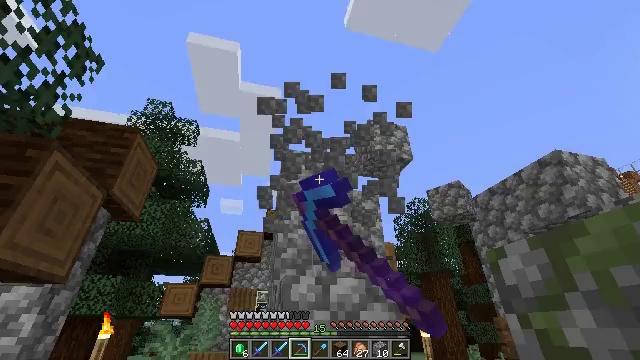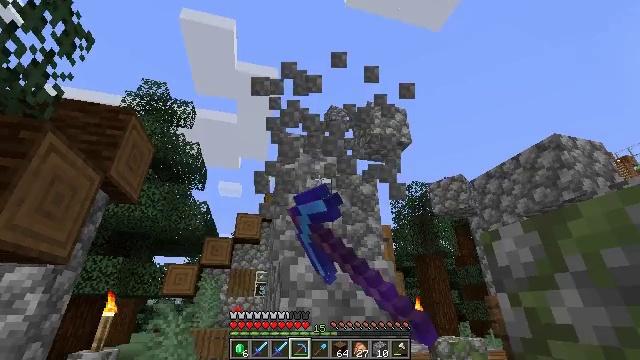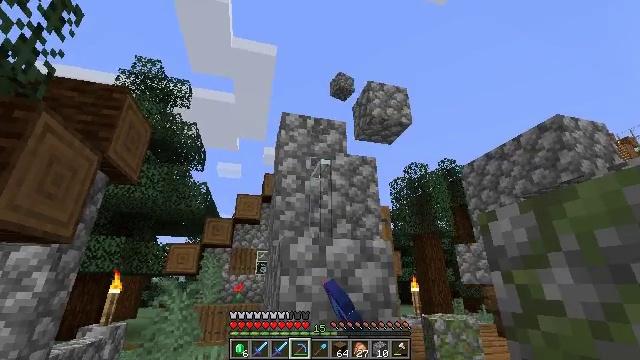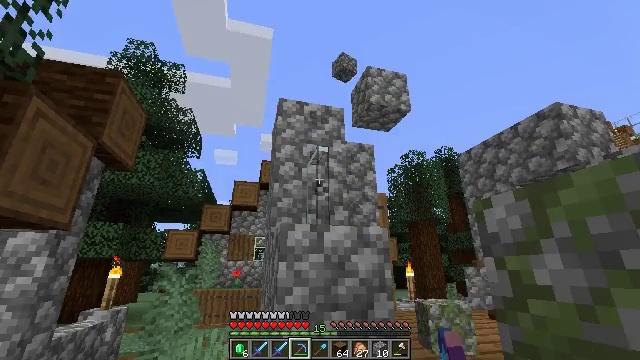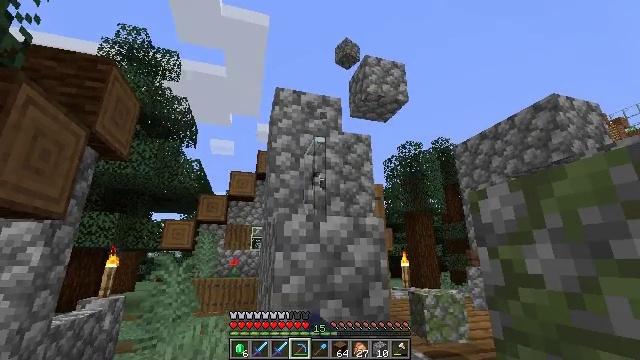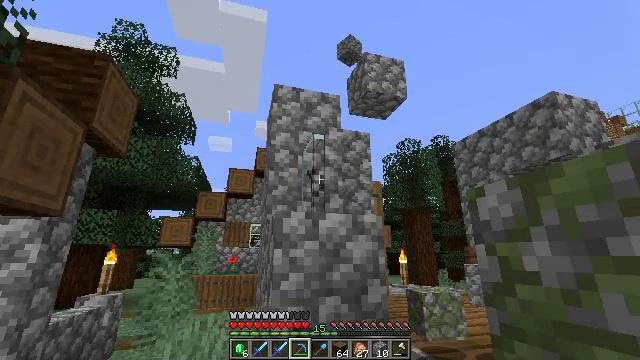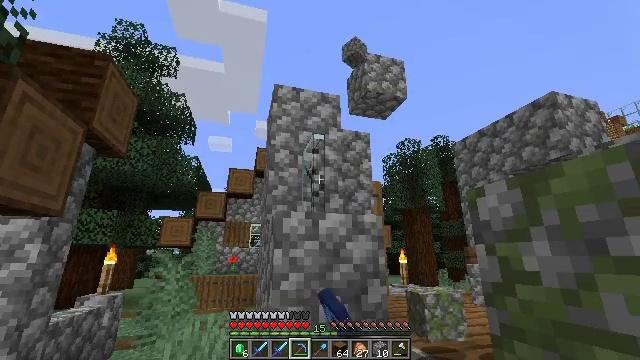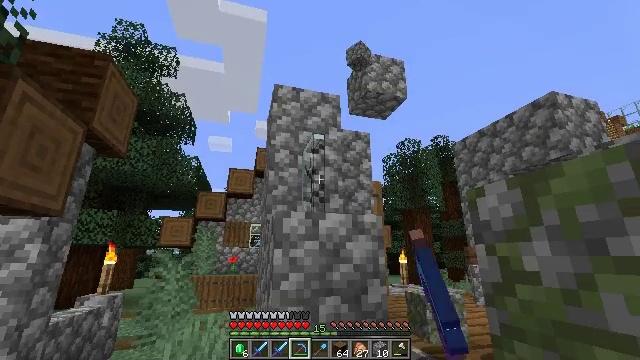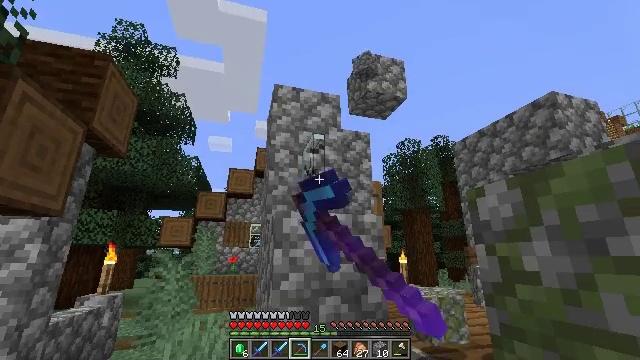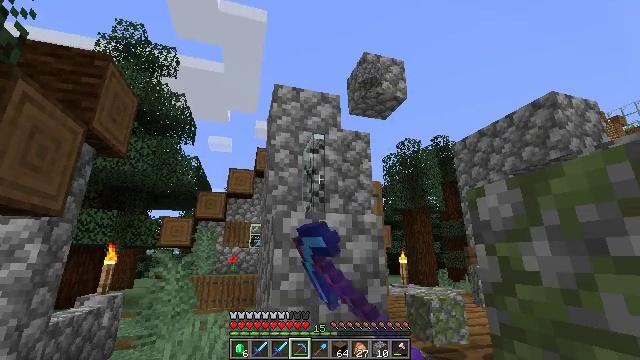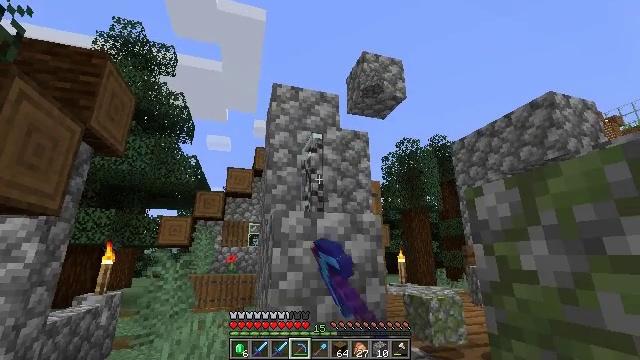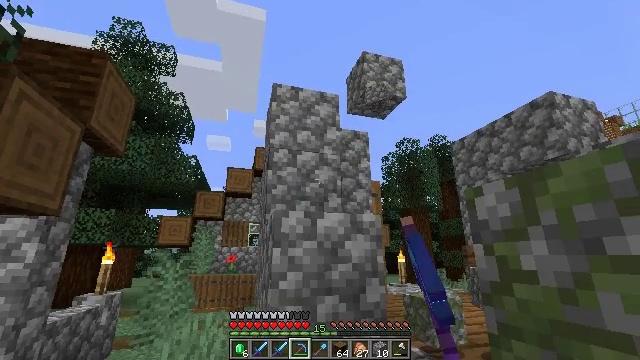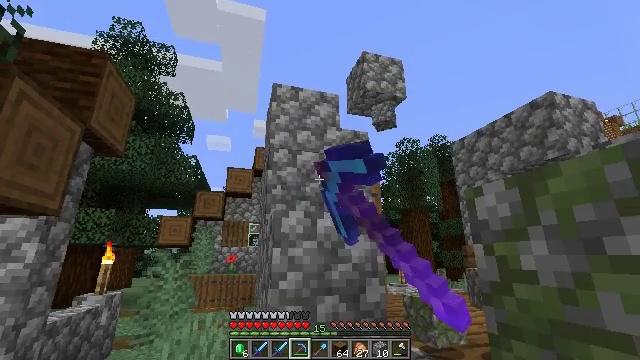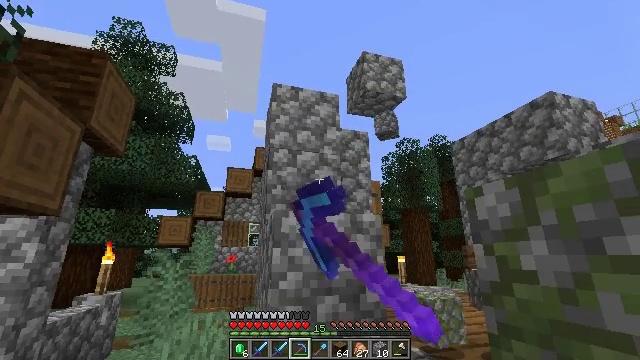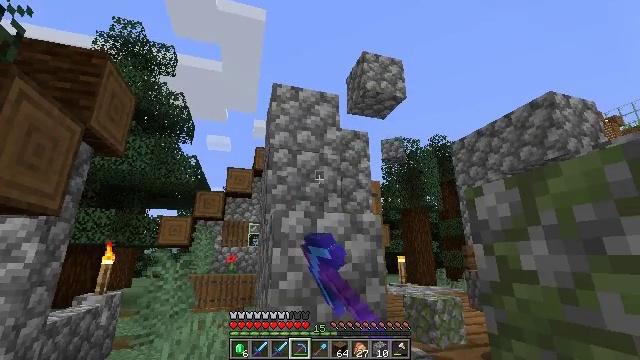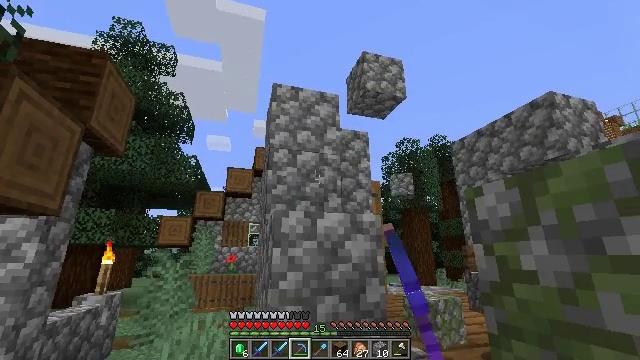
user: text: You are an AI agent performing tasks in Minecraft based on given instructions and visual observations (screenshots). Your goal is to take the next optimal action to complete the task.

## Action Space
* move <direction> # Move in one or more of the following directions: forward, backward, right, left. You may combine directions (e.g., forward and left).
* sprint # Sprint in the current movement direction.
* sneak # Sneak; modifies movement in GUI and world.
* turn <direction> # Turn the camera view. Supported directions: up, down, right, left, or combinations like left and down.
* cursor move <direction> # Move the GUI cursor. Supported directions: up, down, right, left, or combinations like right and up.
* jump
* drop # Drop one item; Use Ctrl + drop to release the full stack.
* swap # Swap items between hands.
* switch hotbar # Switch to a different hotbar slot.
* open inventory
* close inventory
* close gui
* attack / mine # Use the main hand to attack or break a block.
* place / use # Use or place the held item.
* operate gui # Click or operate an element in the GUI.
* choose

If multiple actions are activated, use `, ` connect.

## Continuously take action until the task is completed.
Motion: motion action
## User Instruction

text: Collect fragments by breaking the glass pane.
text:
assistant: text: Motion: turn down, attack / mine
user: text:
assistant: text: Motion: turn down, attack / mine
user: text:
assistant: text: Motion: turn down, attack / mine
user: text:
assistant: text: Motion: turn down, attack / mine
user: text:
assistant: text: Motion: attack / mine
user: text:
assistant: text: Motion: attack / mine
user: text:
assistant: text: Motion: attack / mine
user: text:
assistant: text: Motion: attack / mine
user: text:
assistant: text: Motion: attack / mine
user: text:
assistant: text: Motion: attack / mine
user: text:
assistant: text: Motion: attack / mine
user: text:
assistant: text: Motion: attack / mine
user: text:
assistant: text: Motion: attack / mine
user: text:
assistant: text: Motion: attack / mine
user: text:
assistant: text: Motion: attack / mine
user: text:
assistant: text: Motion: attack / mine